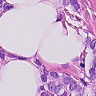
Metastatic tissue present: yes